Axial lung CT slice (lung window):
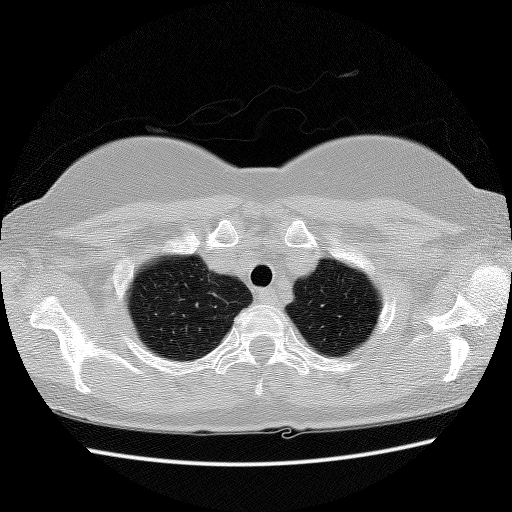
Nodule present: no